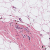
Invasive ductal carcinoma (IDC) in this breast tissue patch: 0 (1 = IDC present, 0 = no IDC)